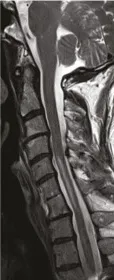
Neuroimaging and electrophysiological findings in "snake eye" appearance myelopathy. (A) Sagittal T2w image (above) and axial T2w image at C6 depicting a signal hyperintensity ("snake eye" appearance) located bilaterally in the central cord spanning about 3 segments.
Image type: radiology (mri)